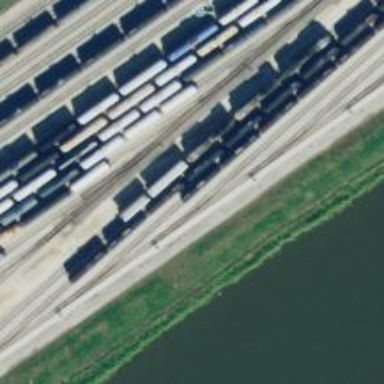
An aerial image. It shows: Railway yard.